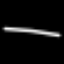
Label: line